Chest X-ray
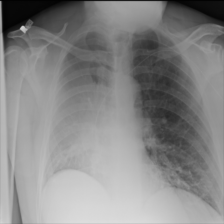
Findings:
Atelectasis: positive
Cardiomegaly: negative
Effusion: negative
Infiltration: negative
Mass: negative
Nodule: negative
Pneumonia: negative
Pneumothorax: negative
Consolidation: negative
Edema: negative
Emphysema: negative
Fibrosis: negative
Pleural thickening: negative
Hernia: negative